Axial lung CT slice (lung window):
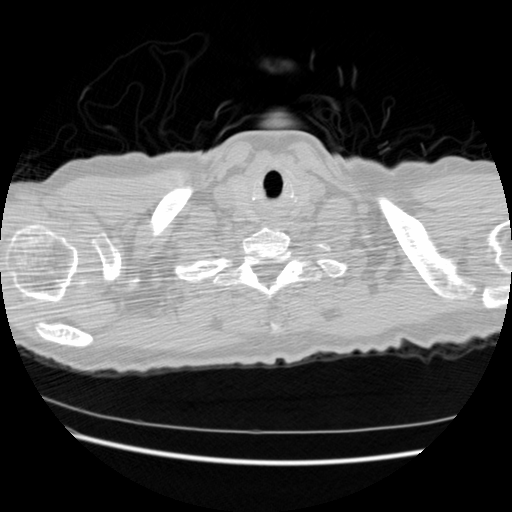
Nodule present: no